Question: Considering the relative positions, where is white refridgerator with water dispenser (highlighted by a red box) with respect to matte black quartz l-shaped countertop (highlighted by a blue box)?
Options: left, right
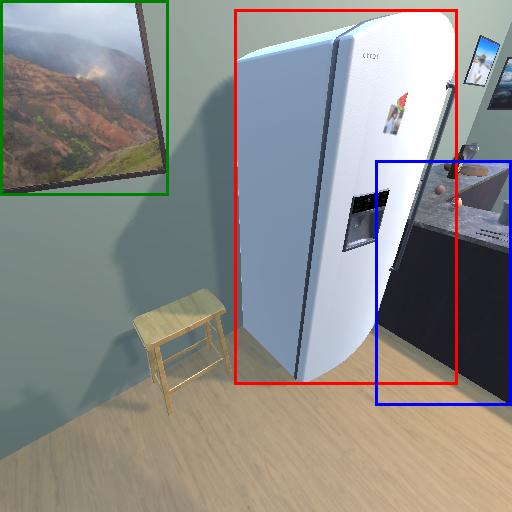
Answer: left